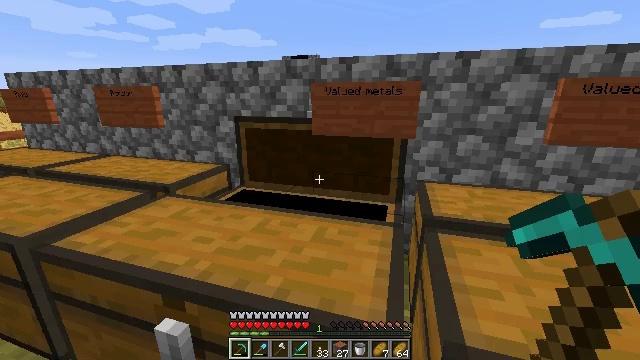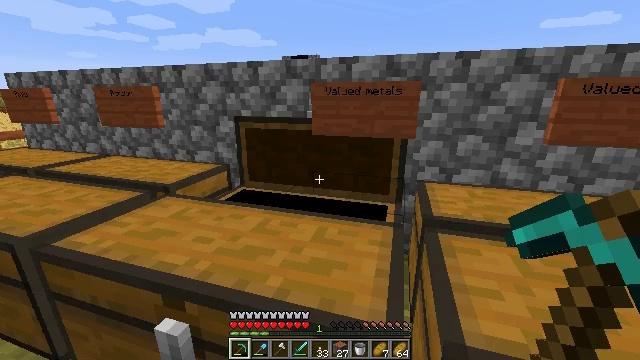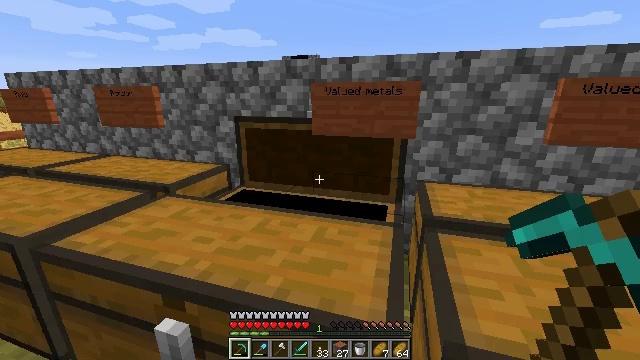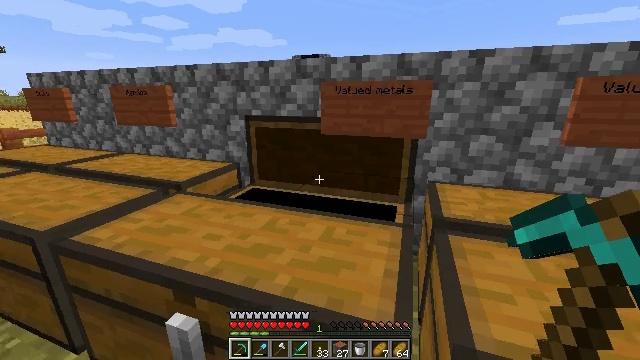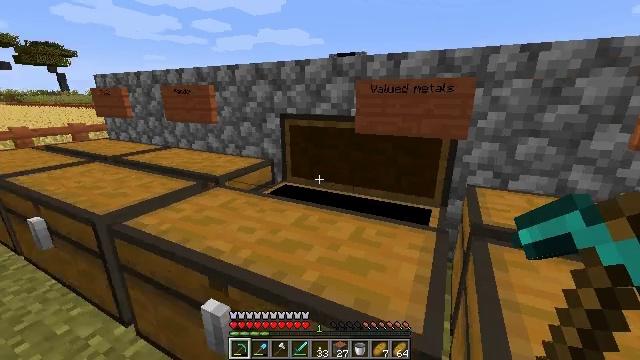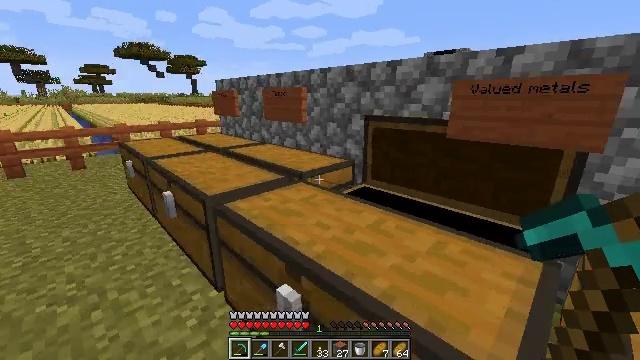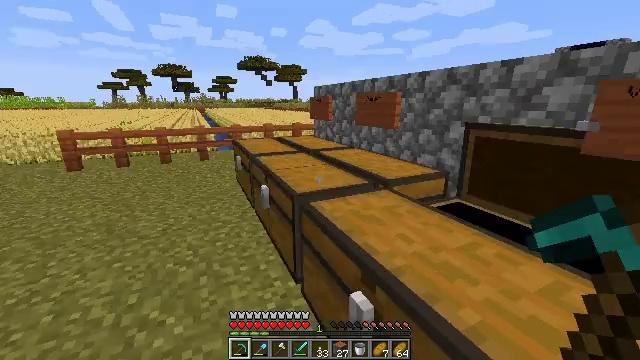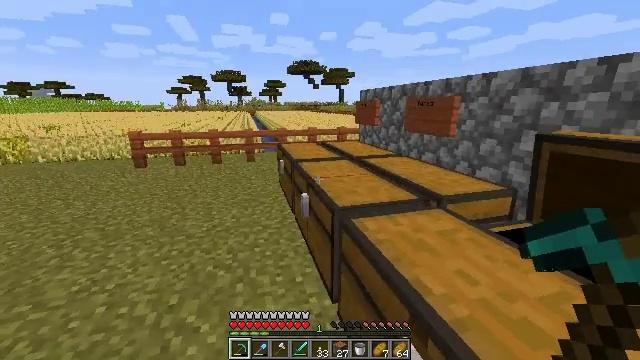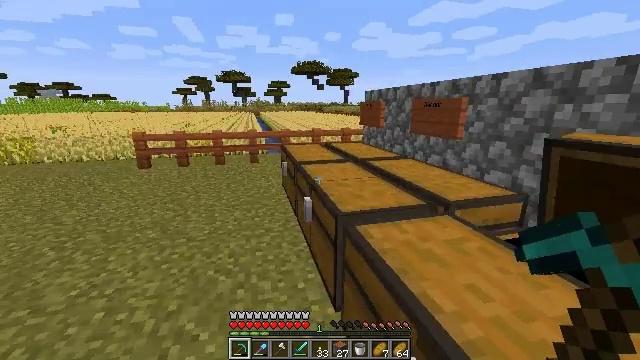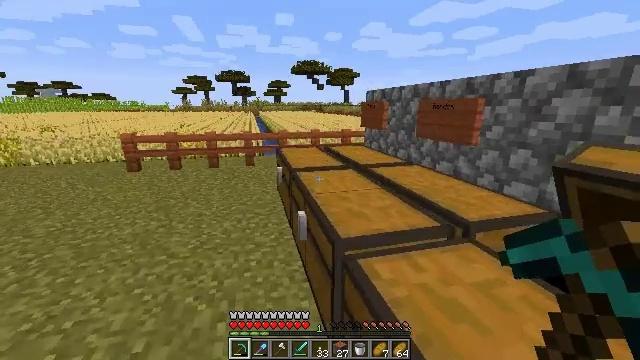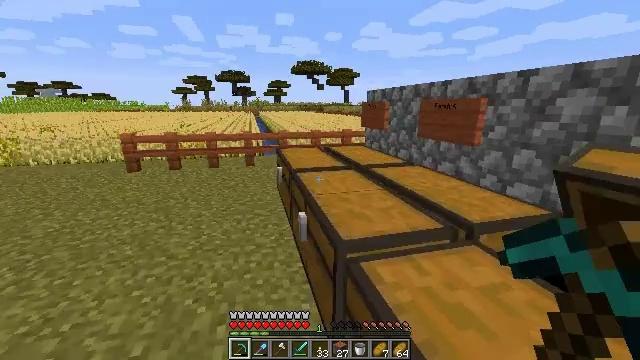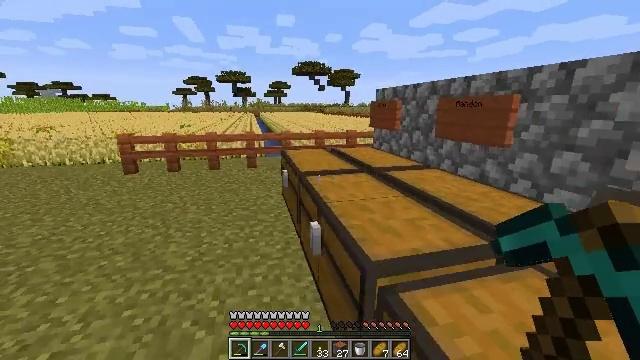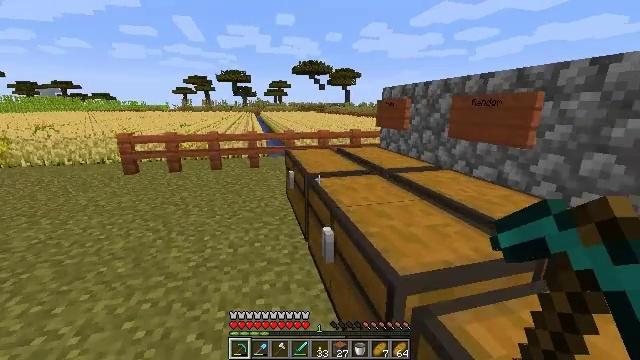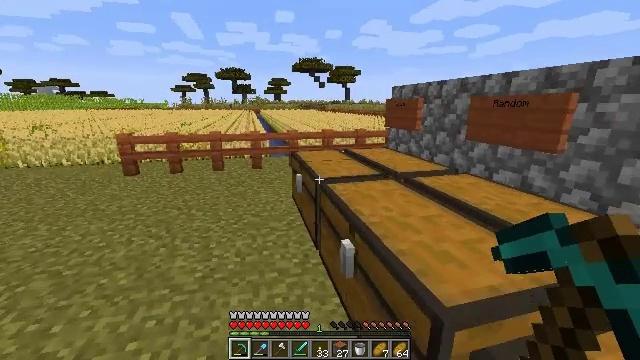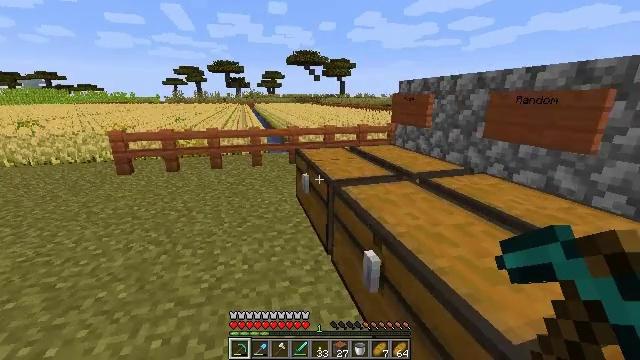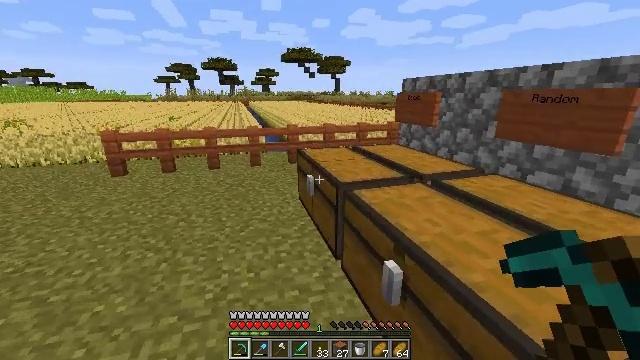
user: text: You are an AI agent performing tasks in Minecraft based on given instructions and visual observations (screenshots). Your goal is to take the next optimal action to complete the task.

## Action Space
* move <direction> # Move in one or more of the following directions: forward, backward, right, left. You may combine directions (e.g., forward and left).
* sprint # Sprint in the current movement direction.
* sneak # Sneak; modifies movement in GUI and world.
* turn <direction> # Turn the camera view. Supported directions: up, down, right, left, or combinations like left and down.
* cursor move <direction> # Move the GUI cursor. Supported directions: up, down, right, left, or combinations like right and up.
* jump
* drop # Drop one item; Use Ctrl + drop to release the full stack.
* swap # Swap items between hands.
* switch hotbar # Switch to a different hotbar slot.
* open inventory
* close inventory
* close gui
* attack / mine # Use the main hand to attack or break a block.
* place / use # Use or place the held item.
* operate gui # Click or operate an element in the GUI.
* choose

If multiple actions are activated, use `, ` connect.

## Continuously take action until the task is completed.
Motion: motion action
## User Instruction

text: Drop a furnace.
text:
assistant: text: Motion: no_op
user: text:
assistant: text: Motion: no_op
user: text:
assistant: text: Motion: turn left
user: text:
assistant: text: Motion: turn left
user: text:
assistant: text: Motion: turn left
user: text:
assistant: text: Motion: move forward, turn left and up
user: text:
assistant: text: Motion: move forward, turn left
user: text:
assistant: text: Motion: move forward
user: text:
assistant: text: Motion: move forward
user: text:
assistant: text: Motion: move forward and move left
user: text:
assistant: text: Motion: move forward and move left
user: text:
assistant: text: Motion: move forward and move left
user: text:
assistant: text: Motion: move forward and move left
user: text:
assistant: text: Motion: move forward and move left, turn right and down
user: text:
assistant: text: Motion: move forward and move left, turn right
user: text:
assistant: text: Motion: move forward and move left, turn right
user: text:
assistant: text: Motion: move forward, turn right
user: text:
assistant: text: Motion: move forward, turn right
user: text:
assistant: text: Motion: move forward
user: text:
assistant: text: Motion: use / place
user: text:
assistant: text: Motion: use / place
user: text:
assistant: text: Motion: use / place
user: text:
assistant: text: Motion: no_op
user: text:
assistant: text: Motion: no_op
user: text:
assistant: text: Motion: no_op
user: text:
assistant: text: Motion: no_op
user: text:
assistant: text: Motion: no_op
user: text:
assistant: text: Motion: no_op
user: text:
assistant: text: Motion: no_op
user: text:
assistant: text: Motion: no_op